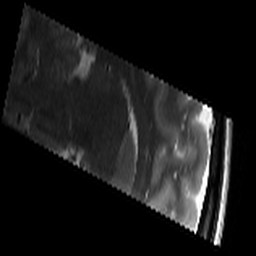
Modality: T2w
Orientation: sagittal
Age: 21
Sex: female
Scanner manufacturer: siemens
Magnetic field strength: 3 T
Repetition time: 8.02 s
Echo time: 0.08 s